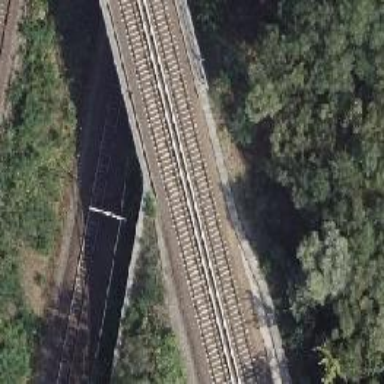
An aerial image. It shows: Bridge for the electrified light rail.